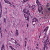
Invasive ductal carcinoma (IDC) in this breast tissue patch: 1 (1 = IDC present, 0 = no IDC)